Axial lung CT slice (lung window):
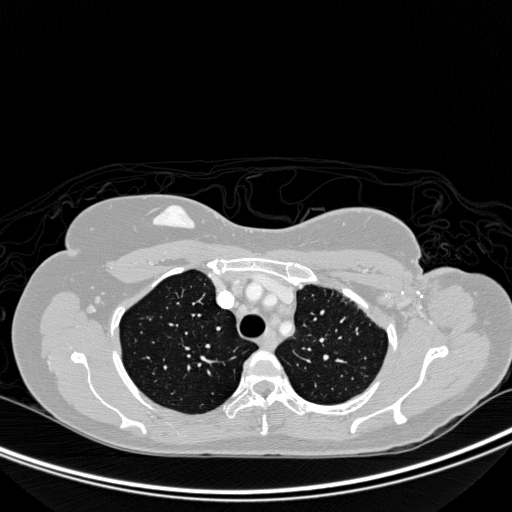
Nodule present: no